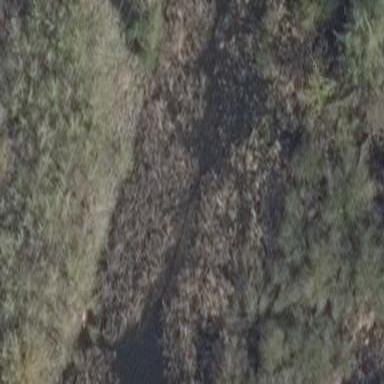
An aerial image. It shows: Reedbed in wetland area.